Question: I've got a DevExpress 'GridControl', which has a 'ContextMenuStrip' with 2 Items on it.
I want to be able right click a record in the 'GridControl' and launch the user's default browser and search for a term using their default search engine with one of the items in the 'ContextMenu'.
My code:
'''
int rowX, rowY;
private void genericView_MouseDown(object sender, MouseEventArgs e)
{
if (e.Button == System.Windows.Forms.MouseButtons.Right)
{
rowX = MousePosition.X;
rowY = MousePosition.Y;
}
}
private void tsmSearch_Click(object sender, EventArgs e)
{
int key = GetRowAt(gdcErrorLogDefaultView, rowX, rowY);
if (key < 0)
return;
string ex = gdcErrorLogDefaultView.GetRowCellValue(key, "Exception").ToString();
//Logic to launch browser & search for ex
}
public int GetRowAt(GridView view, int x, int y)
{
return view.CalcHitInfo(new Point(x, y)).RowHandle;
}
'''
I know GetRowAt calculates the row properly, I use it for a number of other purposes elsewhere in my code. However, it is not properly getting a key in my tsmSearch_Click event.
While testing, I set a breakpoint on my 'if' statement in the Click event. 'key' = -<PHONE>. I expect 0 because in this particular test there's only 1 row in my grid.
Is there a different way to achieve this? The grid supports multiselect, so I don't want to "overwrite" their selection by programmatically selecting the row as soon as they right click.
Here's a screenshot of what I'm trying to describe:

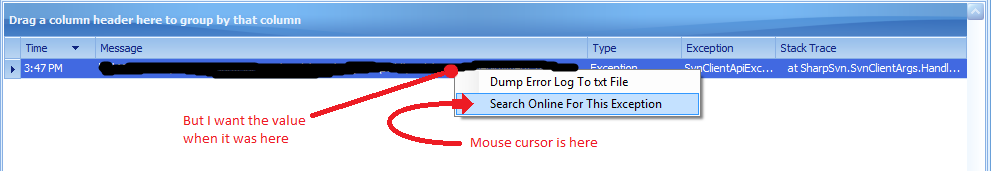
Answer: And of course as soon as I finally decide to post this question, I realized my problem. The MouseDown event should be as follows:
'''
private void genericView_MouseDown(object sender, MouseEventArgs e)
{
if (e.Button == System.Windows.Forms.MouseButtons.Right)
{
rowX = e.X;
rowY = e.Y;
}
}
'''